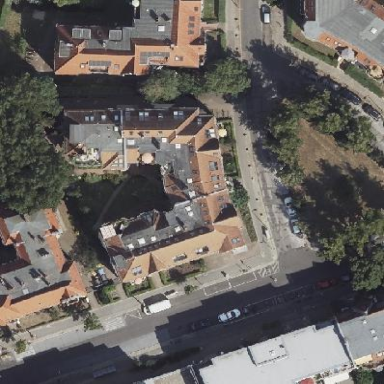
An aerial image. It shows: Unique quadruple saltbox-shaped roof outlines building with multiple apartments.